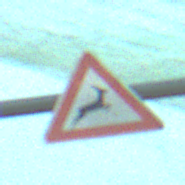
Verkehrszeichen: WildwechselLinks
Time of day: MorningAfternoon
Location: Roofed (Special)
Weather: PartlyCloudy
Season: NotSpecified
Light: Natural